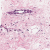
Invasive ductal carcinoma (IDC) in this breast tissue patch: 0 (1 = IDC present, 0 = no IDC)